Interaction volume radius: 5 \u00c5
Interaction volume height: 25 \u00c5
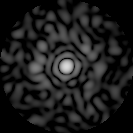
Disorder parameter: 0.8884